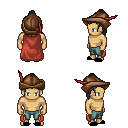
a pixel art fantasy rpg character, male body template, human, tanned skin, maroon cape, teal pants, gray long topknot hairstyle, leather cap, black slippers, four views (front, back, left, right), 2x2 character sprite sheet, small pixel art, hard edges, no anti-aliasing